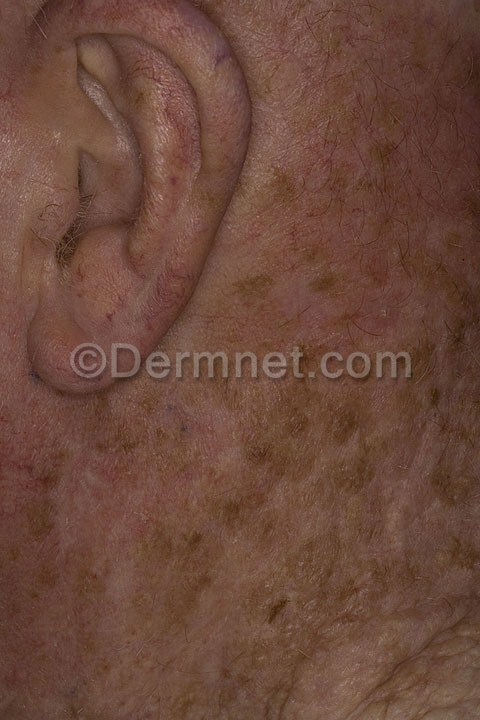
Disease: Light Diseases and Disorders of Pigmentation